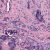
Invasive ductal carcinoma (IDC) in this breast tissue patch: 1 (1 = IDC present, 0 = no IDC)